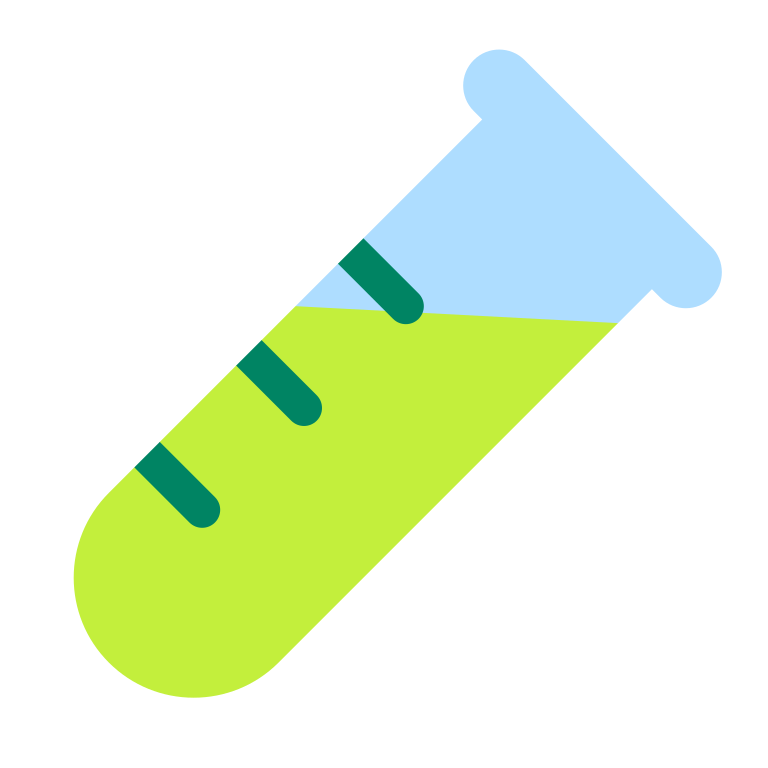
test tube flat